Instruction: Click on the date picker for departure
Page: home
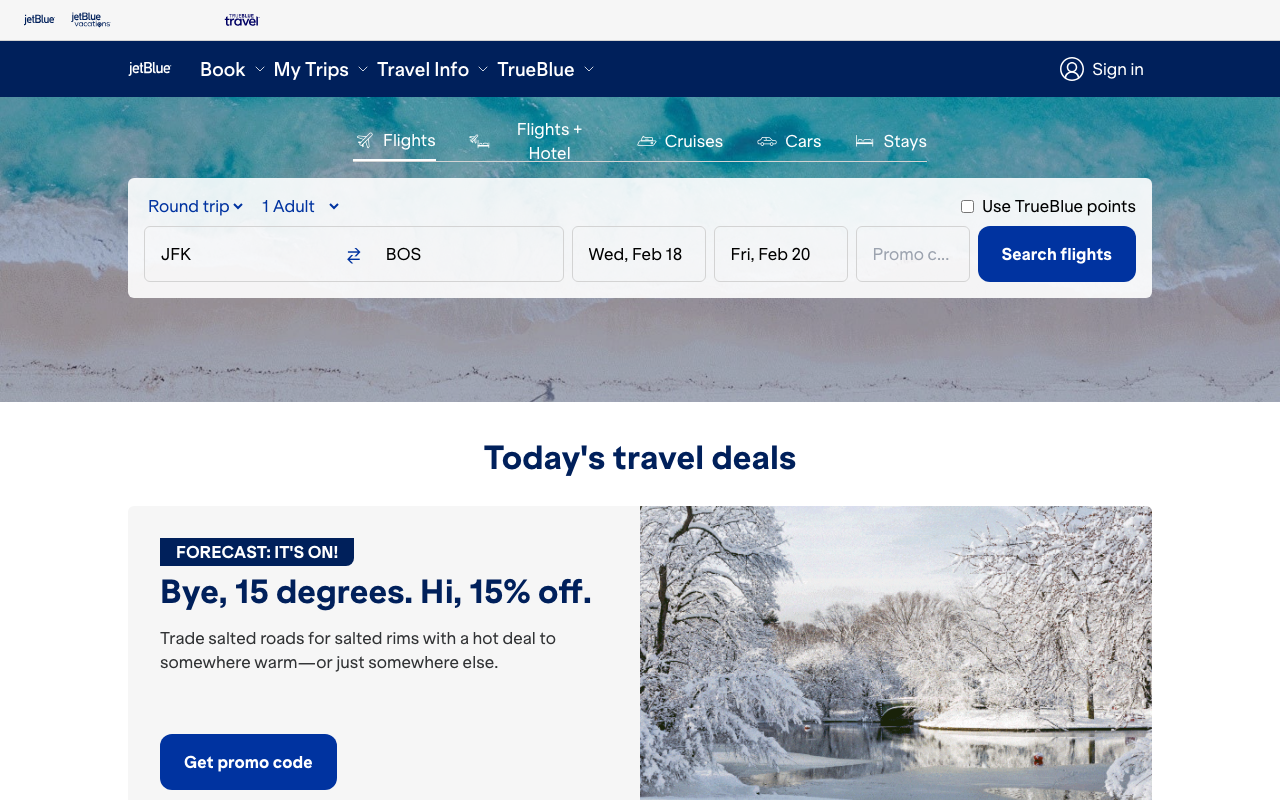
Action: click